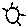
Label: sun